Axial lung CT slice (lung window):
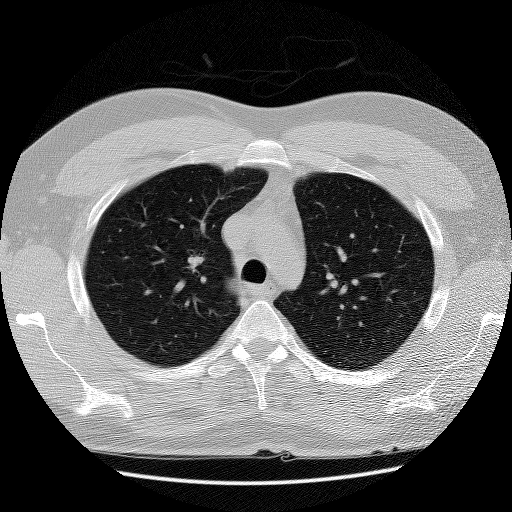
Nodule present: no